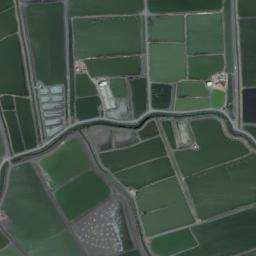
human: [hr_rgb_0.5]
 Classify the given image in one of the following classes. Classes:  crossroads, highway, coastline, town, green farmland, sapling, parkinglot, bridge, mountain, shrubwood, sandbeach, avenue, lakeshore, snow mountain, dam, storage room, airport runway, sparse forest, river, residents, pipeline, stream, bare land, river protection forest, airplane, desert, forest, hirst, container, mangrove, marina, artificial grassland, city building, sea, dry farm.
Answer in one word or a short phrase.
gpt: green farmland